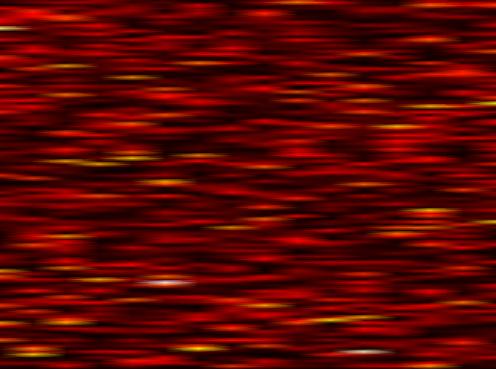
Label: WOLA